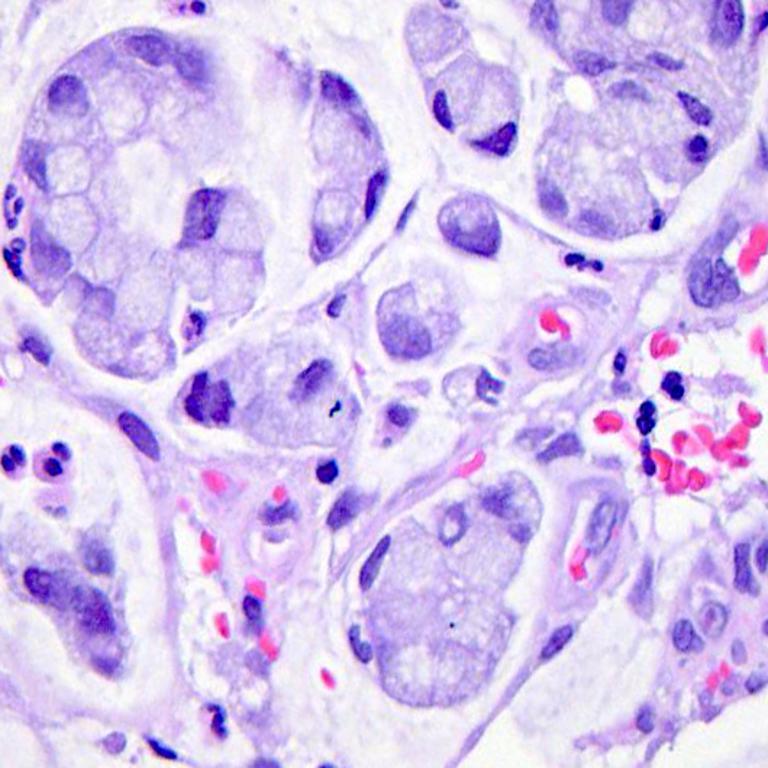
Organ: colon
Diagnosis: adenocarcinomas